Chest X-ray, AP view. Patient: 58 years old, sex F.
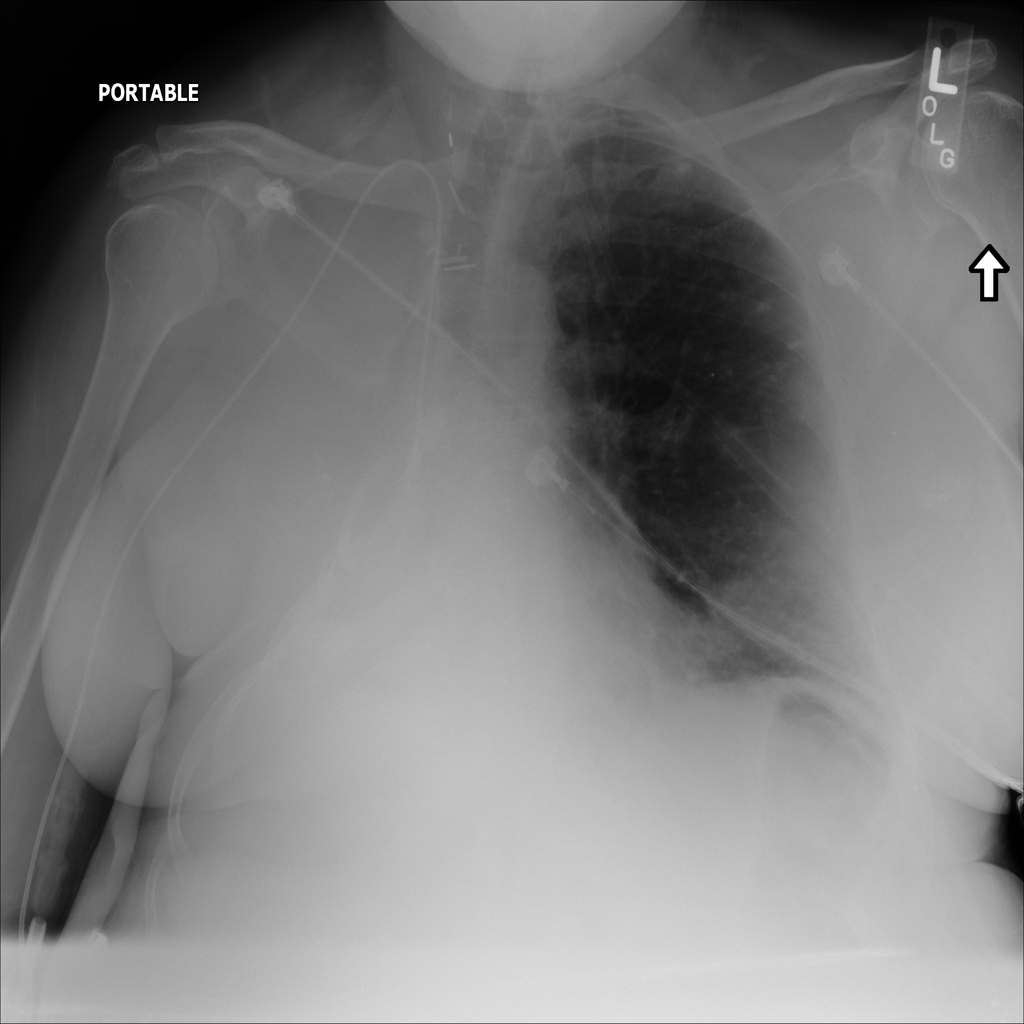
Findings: No Finding